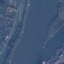
Land use / land cover class: River